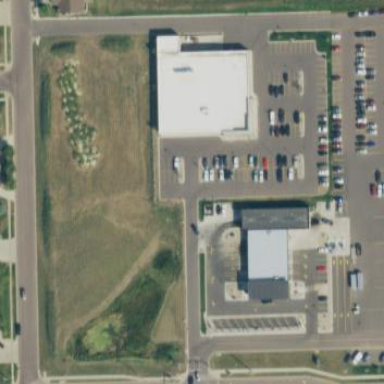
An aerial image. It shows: Parking area.